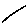
Label: line